Field crop: maize
Growth stage: 1
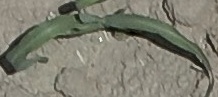
Species: sorghum